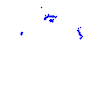
Particle: pion